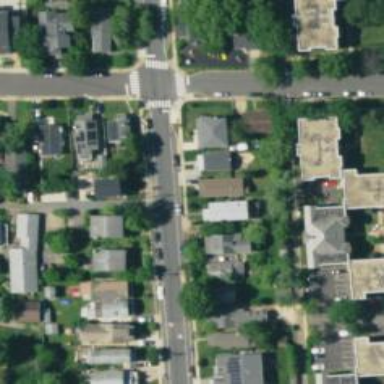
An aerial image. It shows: Alley classified as service road.